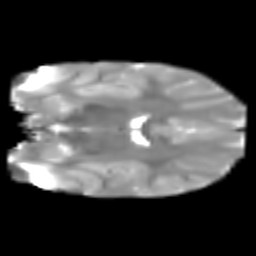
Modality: T2w
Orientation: coronal
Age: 6
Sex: male
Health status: healthy